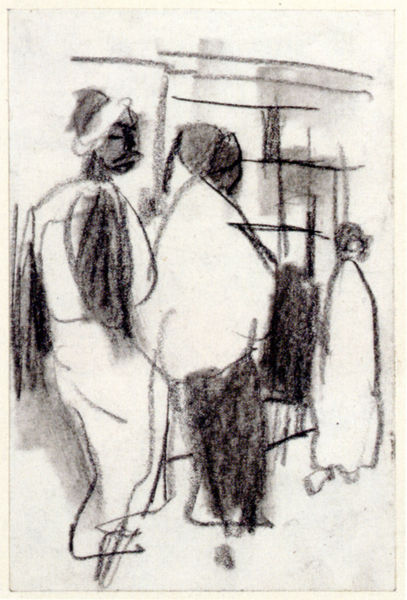
Titel: Straßenszene
Künstler: August Macke
Standort: Berlin
Institution: Staatliche Museen zu Berlin, Kupferstichkabinett
Schlagwörter: kopf, körper, mann, schatten, weiß, frauen, grob, komposition, menschen, stadt, bewegung, fenster, frau, frisur, grau, hut, kleider, kreide, köpfe, männer, rücken, schaufenster, schwarz, skizze, straße, zeichnung, gebäude, haus, expressionismus, bart, gesichter, mütze, mützen, wand, arme, gesicht, rahmen, stehen, ferne, gehen, gitter, gewand, haare, mantel, drei, gewänder, personen, beine, kopfbedeckung, rückenansicht, papier, umrisse, passanten, studie, laufen, abstrakt, afrika, mauer, formen, grafik, graphik, linien, figuren, soldaten, schnäuzer, warten, stola, striche, tor, neger, schwarze, orient, linie, kohle, schraffur, schwarzweiß, macke, helm, entwurf, kohlezeichnung, flecken, kaufen, turban, vierecke, araber, tunis, ägypten, vorzeichnung, fes, flüchtig, umdrehen, fez, kaftan, nordafrika, kollwitz, zeinung, anstehen, spontan, verschmieren, bazaar, vorfdergrund, weggehend